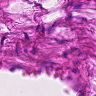
Metastatic tissue present: no